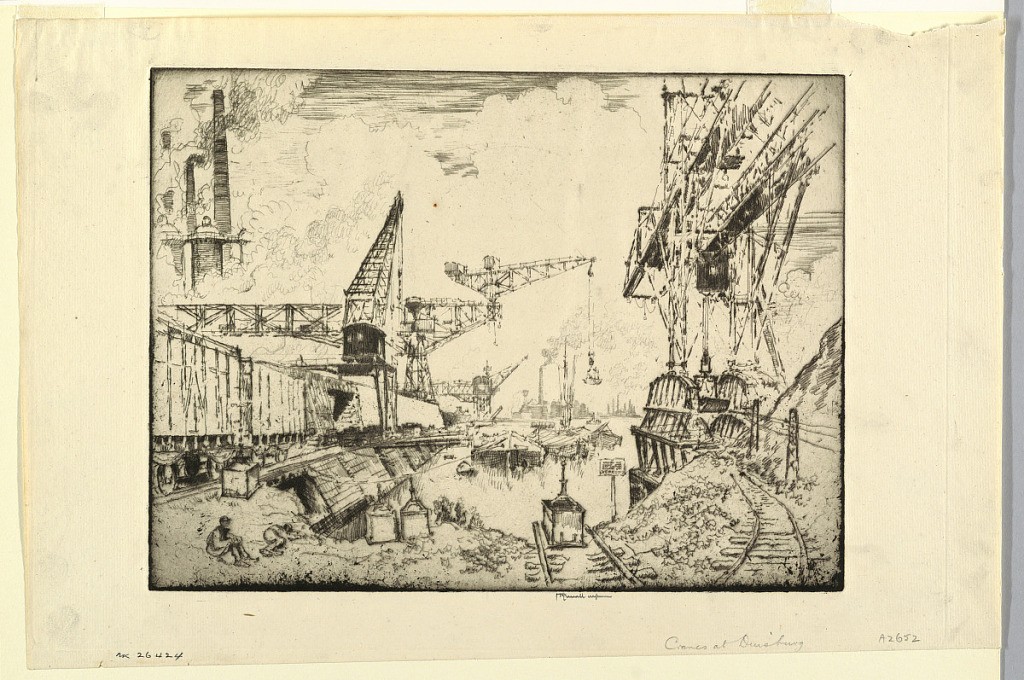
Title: Cranes at Duisburg
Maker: Joseph Pennell, American, active England, 1857–1926
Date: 1910
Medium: Etching in black ink on laid paper
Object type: Print
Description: Port scene with large cranes. Railroad freight cars at left, and stacks beyond.